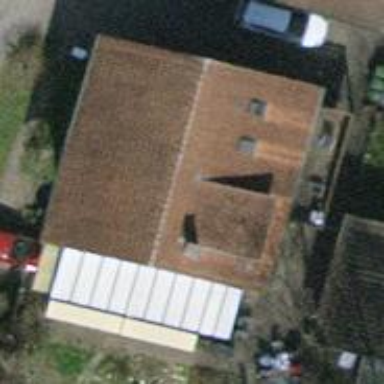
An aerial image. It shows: Detached building with gabled roof.